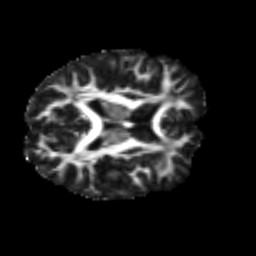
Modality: FA
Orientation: axial
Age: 22
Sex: female
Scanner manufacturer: siemens
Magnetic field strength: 3 T
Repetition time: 2.3 s
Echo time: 0.085 s